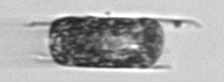
Label: Hemiaulus